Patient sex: F
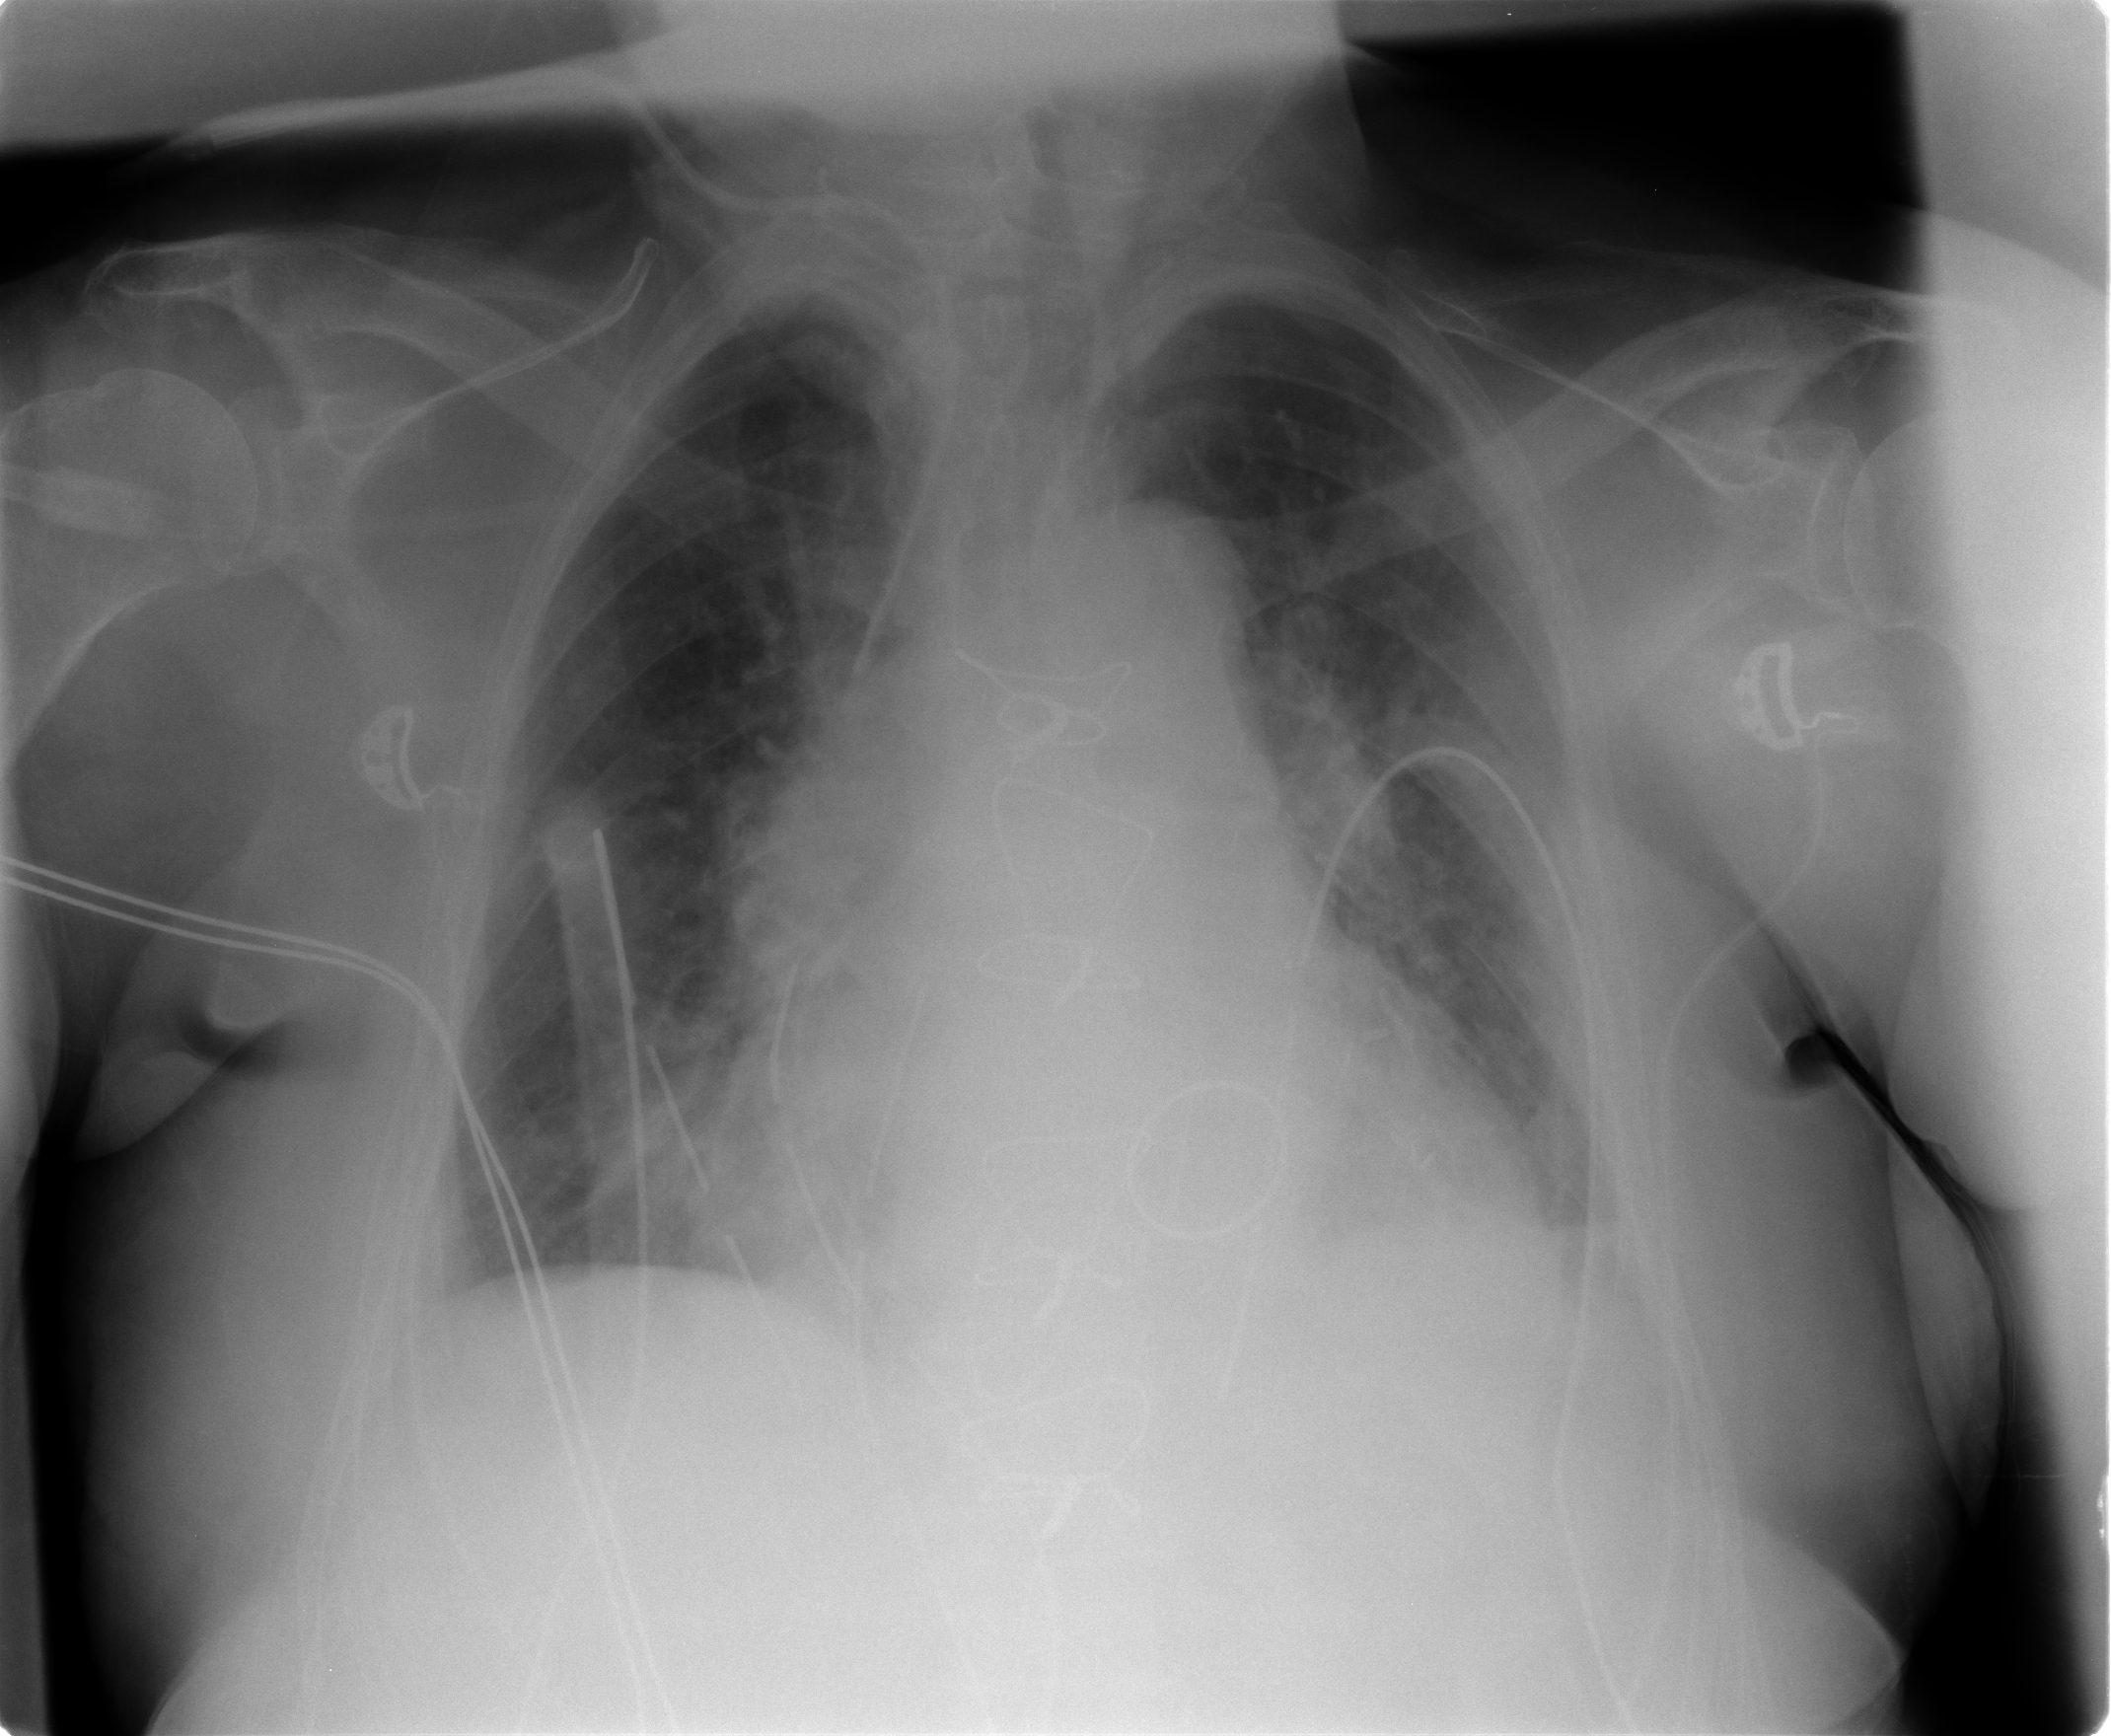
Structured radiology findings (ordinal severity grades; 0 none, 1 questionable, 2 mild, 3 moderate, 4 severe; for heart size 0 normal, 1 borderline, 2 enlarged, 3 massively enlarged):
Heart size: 2
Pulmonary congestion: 2
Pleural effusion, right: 0
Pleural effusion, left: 2
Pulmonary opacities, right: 2
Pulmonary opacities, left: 2
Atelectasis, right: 2
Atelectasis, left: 2